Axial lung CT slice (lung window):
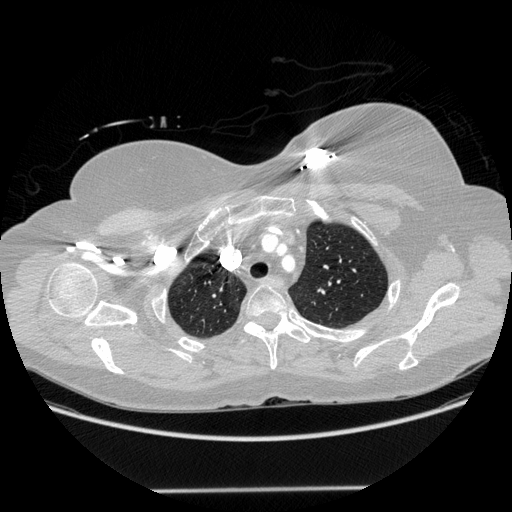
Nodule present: no